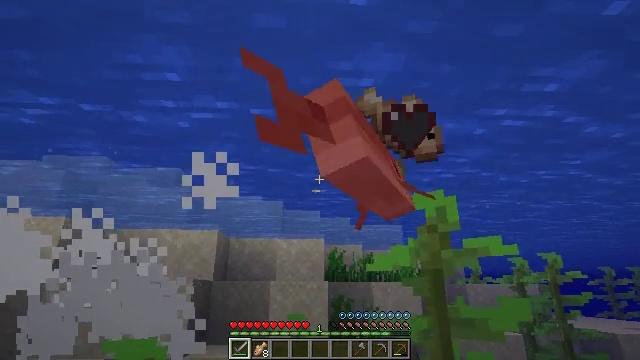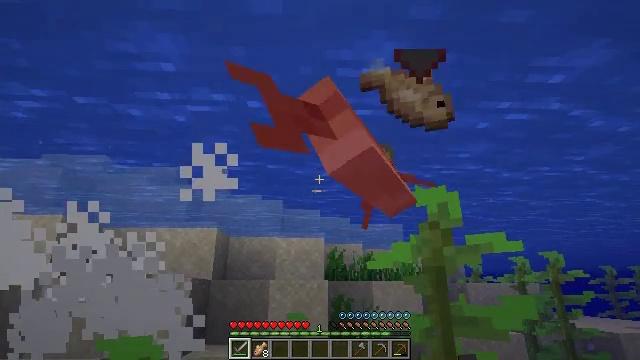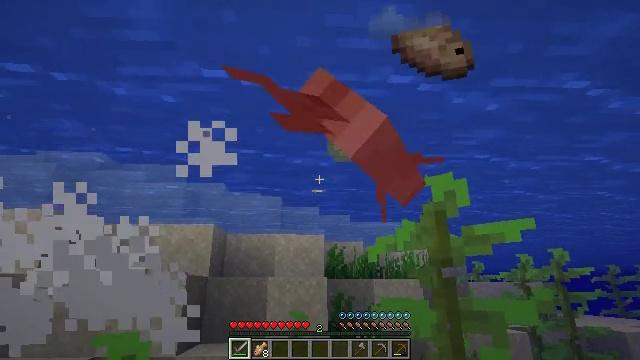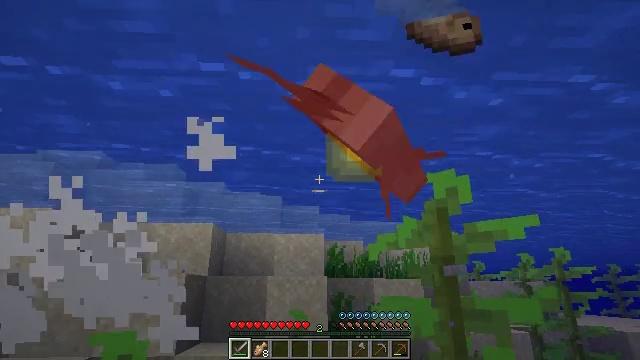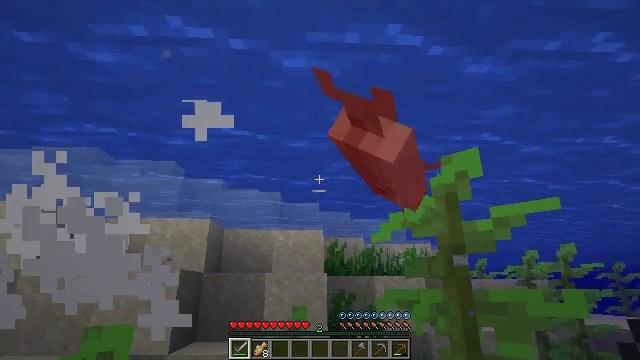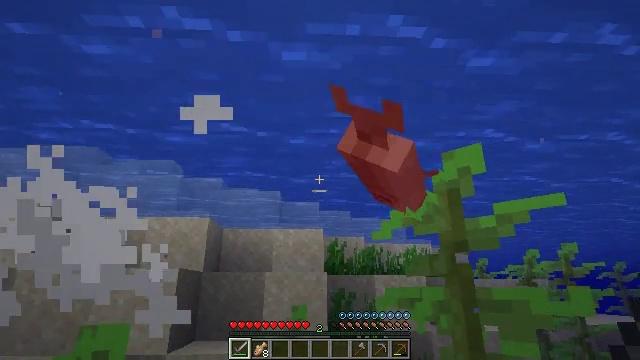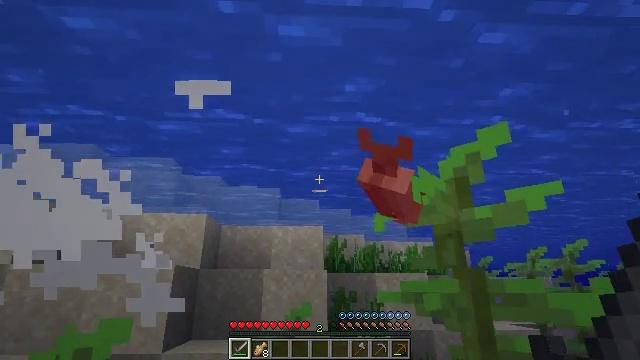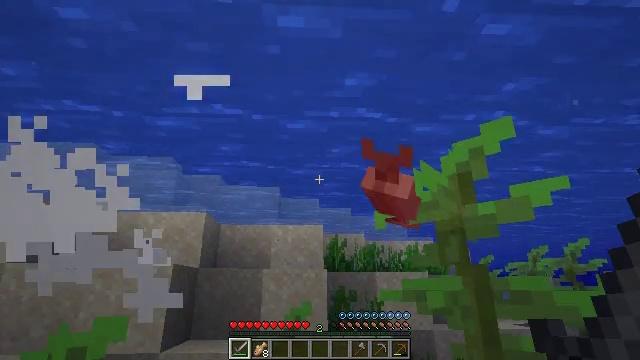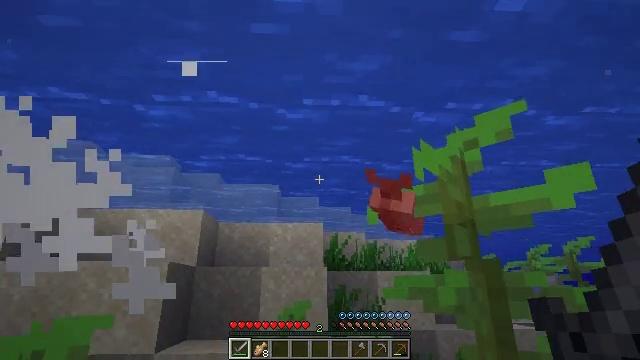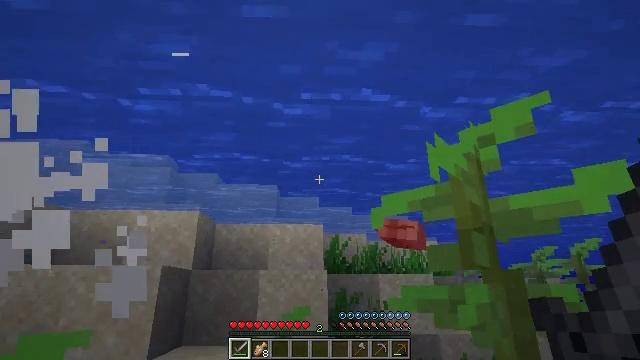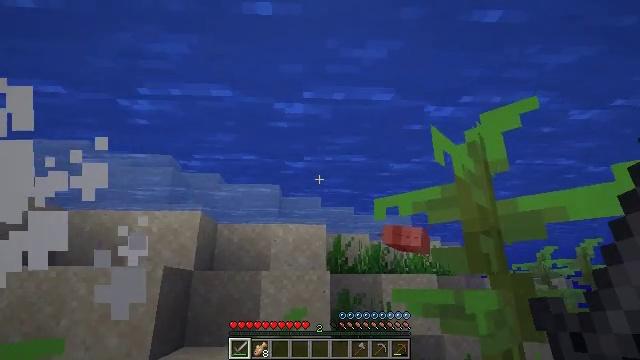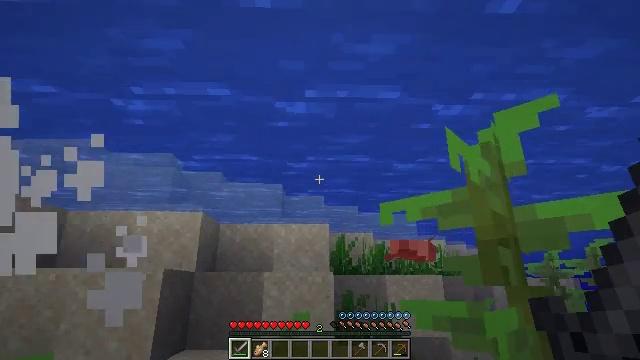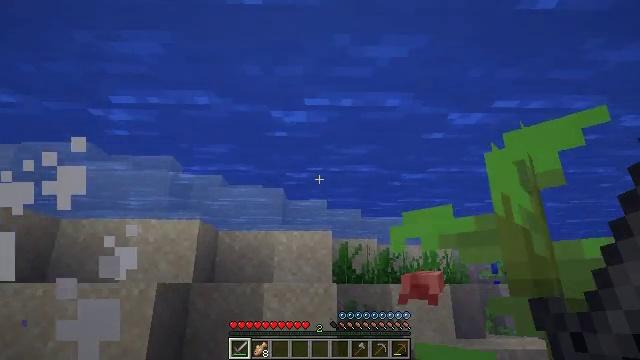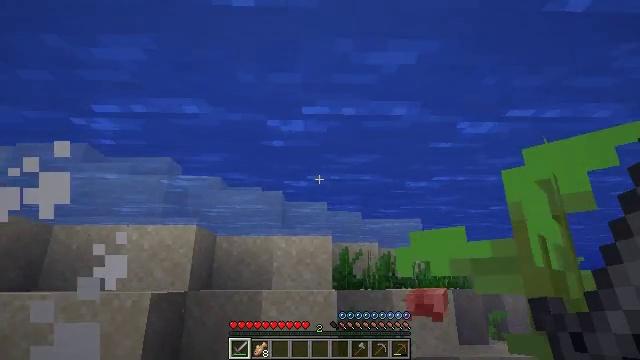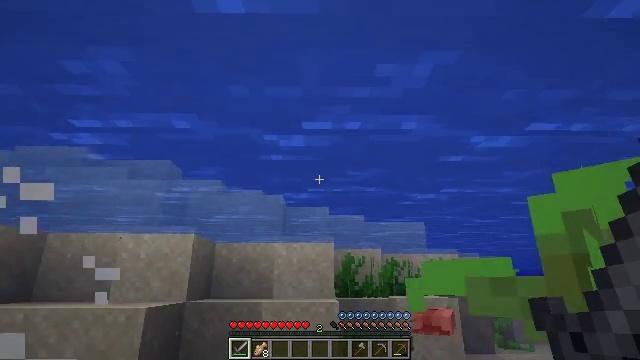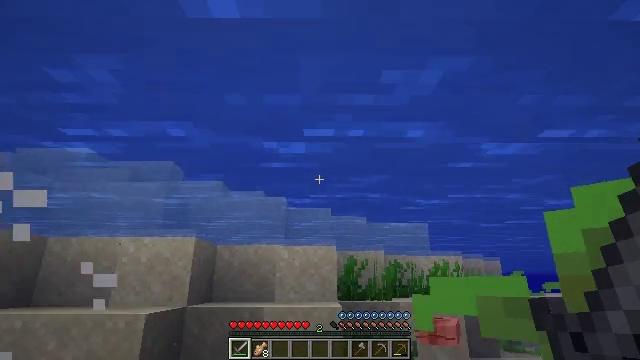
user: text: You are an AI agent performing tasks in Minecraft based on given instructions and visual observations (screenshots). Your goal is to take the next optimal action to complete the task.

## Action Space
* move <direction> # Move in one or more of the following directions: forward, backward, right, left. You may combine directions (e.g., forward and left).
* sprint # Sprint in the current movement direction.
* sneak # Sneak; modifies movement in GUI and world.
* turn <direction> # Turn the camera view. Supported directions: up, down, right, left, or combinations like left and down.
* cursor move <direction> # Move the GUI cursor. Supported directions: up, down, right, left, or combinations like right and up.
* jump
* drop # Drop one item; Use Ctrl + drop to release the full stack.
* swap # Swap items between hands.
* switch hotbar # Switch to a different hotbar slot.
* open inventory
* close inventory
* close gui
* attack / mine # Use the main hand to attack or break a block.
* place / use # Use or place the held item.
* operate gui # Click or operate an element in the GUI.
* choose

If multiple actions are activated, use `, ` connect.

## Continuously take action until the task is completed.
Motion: motion action
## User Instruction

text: Catch and defeat a cod.
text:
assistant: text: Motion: move forward
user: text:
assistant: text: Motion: move forward
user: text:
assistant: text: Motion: move forward
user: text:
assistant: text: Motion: move forward
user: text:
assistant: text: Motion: move forward
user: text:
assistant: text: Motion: move forward
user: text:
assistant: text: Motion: move forward
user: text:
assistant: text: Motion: move forward, jump
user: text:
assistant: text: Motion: move forward, jump
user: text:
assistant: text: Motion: move forward, jump
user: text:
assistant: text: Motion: move forward, jump
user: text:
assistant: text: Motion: move forward, jump
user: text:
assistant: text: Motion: move forward, jump
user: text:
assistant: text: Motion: move forward, jump
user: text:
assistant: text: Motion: move forward and move right, jump
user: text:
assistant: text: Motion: move forward and move right, jump
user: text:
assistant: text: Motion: move forward and move right, jump
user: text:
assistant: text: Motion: move forward and move right, turn left
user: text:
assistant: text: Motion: move right, turn left
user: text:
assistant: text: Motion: move right, turn left
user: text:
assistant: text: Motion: move right, turn left and down
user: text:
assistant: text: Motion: move right, turn left and down
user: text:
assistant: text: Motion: turn left and down
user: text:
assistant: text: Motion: turn left and down
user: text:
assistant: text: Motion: move left, turn left and down
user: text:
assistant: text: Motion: move left, turn left and down
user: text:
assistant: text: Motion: move forward and move left, turn left
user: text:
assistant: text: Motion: move forward and move left
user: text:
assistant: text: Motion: move forward and move left
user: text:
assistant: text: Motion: move forward and move left